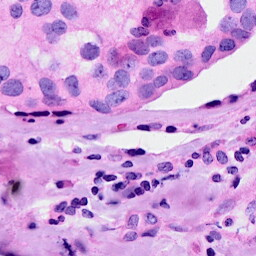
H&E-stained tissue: Breast